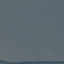
Label: SeaLake